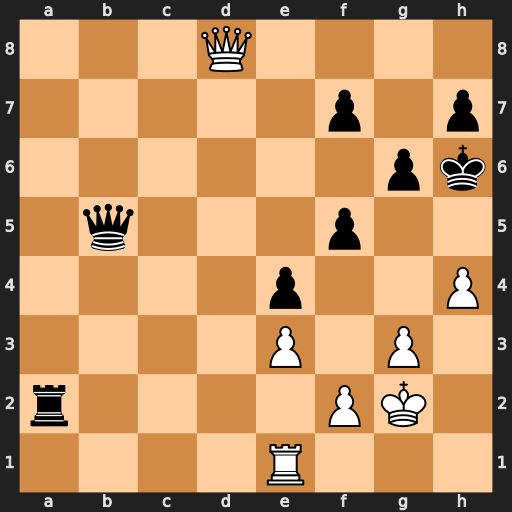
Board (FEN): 3Q4/5p1p/6pk/1q3p2/4p2P/4P1P1/r4PK1/4R3
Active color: w
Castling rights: -
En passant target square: -
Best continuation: Qf8+ Kh5 Qxf7